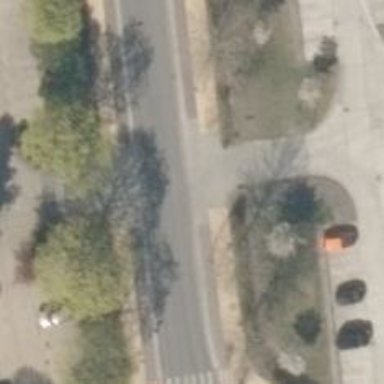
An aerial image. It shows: Residential road with asphalt surface. There are sidewalks on both sides and cycle track on both sides as well.